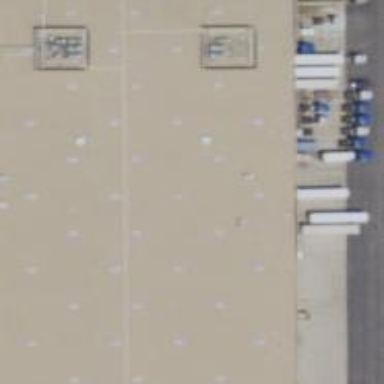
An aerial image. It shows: Warehouse.